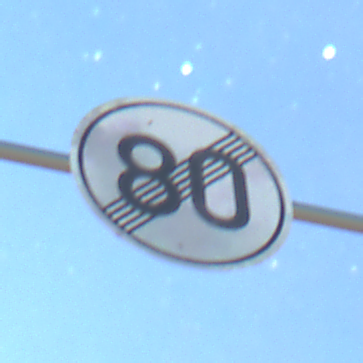
Verkehrszeichen: EndeGeschwindigkeit80
Umgebung: Outdoor, Nature
Tageszeit: Night
Wetter: PartlyCloudy
Licht: Natural
Jahreszeit: NotSpecified
Kontrast: HighContrast